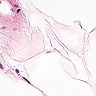
Metastatic tissue present: no